Field crop: maize
Growth stage: 1
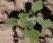
Species: chenopodium